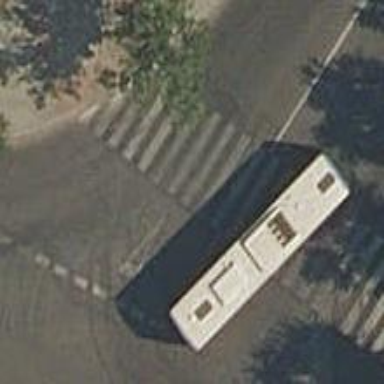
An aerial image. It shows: Pedestrian crossing with zebra markings on the footway.